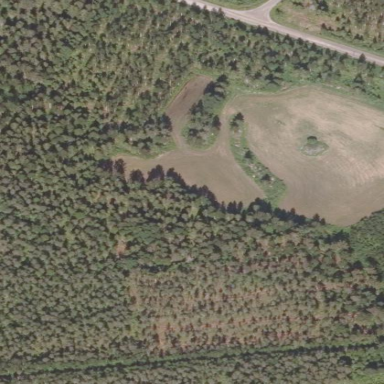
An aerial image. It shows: Woodland with needle-leaved trees.